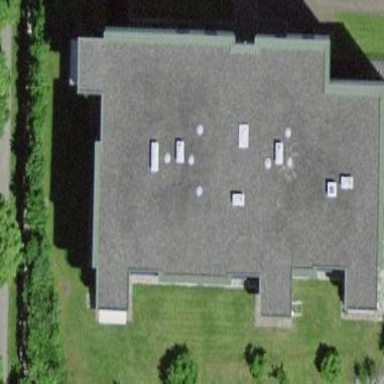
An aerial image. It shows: Building with flat roof.